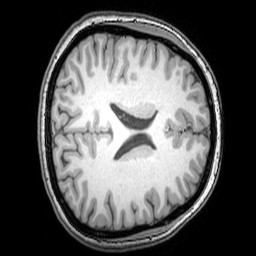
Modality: T1w
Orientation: axial
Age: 25
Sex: female
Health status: healthy
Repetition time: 0.081 s
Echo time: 0.037 s